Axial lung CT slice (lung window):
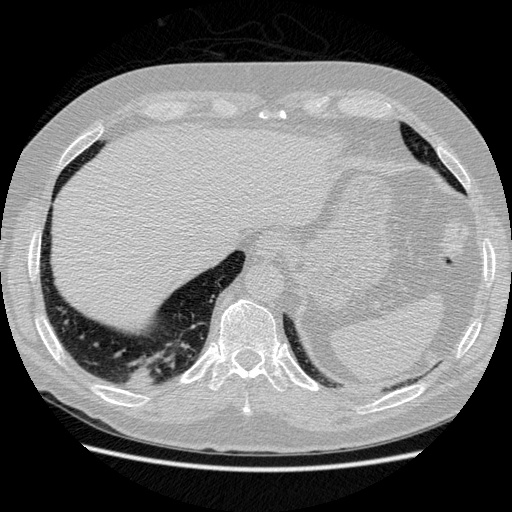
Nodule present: no